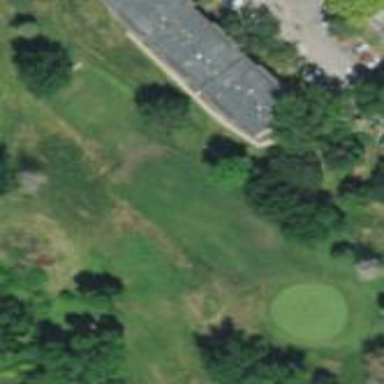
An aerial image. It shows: Area with grass used as rough in golf course.